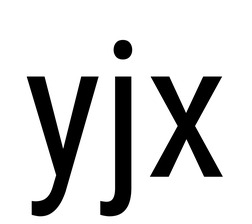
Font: Roboto_Condensed_Regular